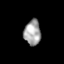
Tissue: skin
Cell type: Others
Senescence score: 0.8674
Nuclear area (px): 418
Mean DAPI intensity: 160.911